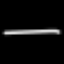
Label: line